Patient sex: M
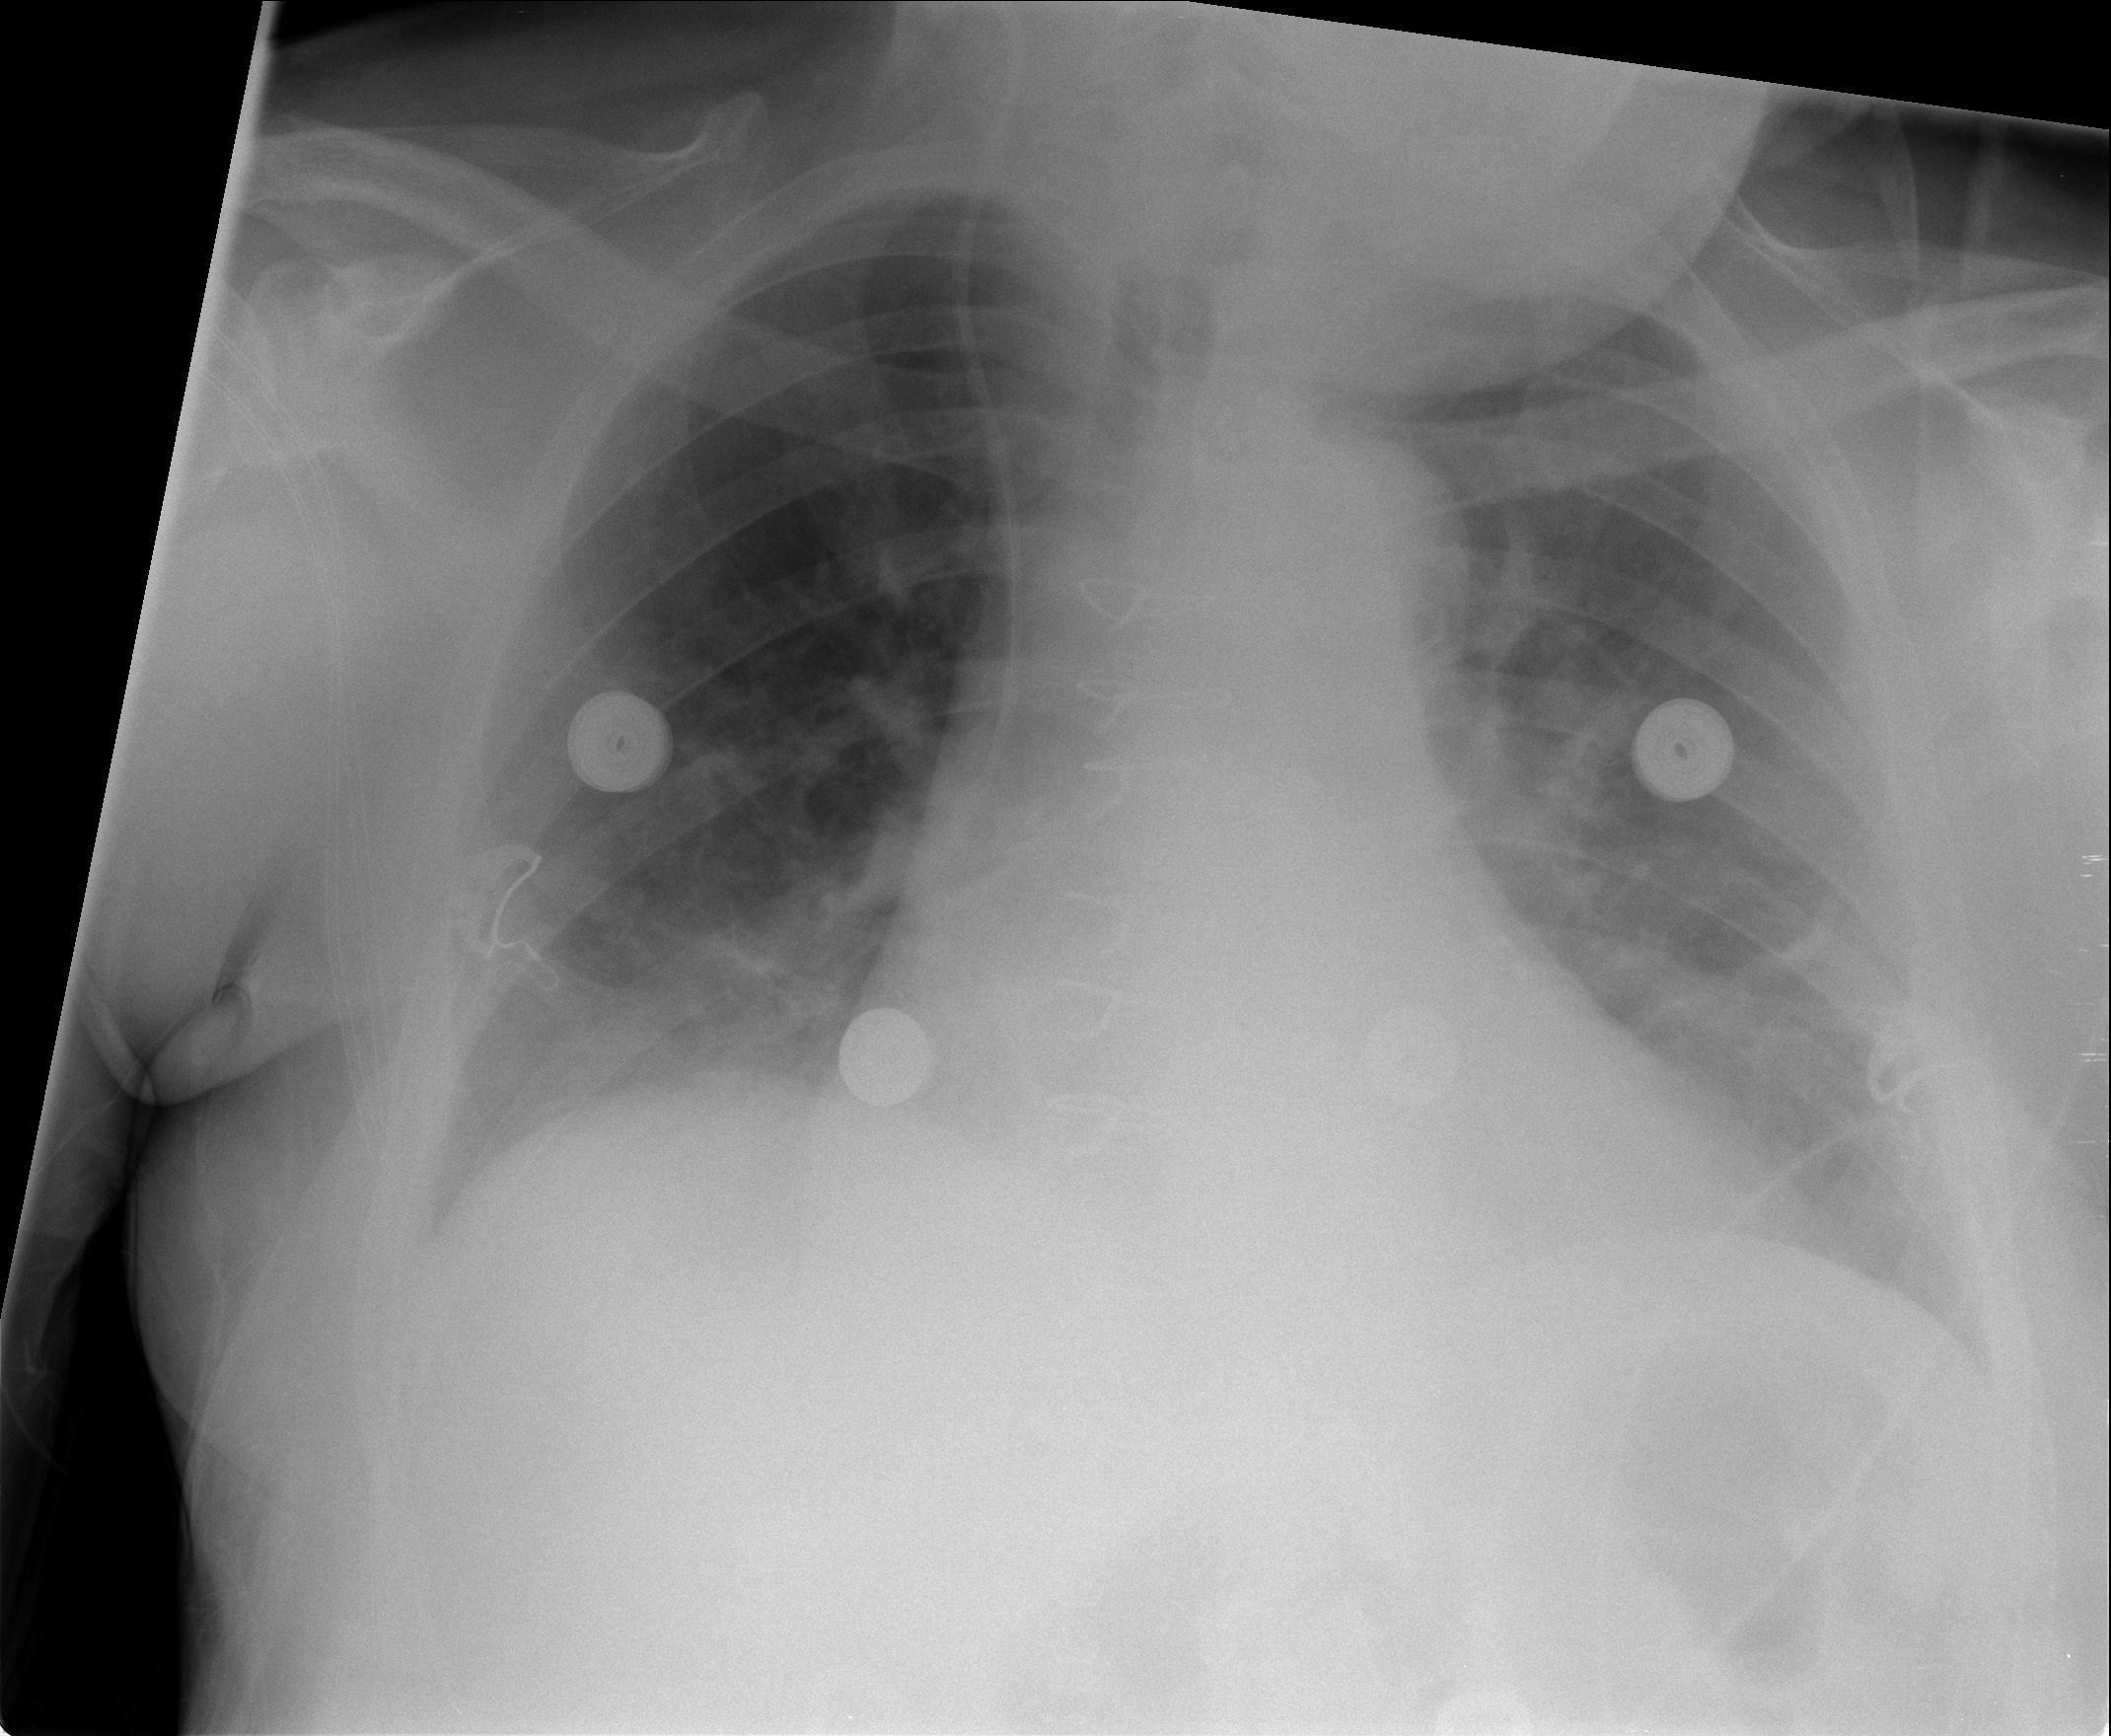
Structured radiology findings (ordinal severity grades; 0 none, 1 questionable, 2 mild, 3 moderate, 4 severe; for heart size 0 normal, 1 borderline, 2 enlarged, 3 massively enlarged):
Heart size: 1
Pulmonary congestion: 0
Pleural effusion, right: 1
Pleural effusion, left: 1
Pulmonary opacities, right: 0
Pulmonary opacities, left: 0
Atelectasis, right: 0
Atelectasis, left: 2